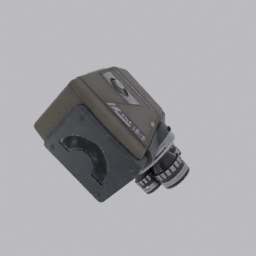
Label: electronics